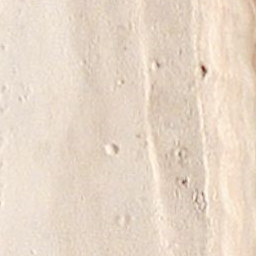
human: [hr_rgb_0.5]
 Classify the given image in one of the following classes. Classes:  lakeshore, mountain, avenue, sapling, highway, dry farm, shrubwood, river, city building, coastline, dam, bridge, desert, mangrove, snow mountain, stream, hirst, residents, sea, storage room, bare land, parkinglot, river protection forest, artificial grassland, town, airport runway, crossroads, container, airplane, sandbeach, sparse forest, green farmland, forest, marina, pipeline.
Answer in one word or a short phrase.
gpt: sandbeach